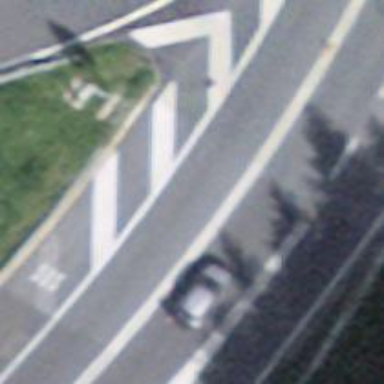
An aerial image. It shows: Trunk link road with asphalt surface.